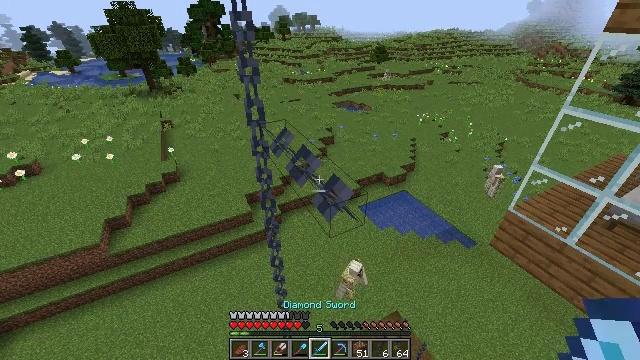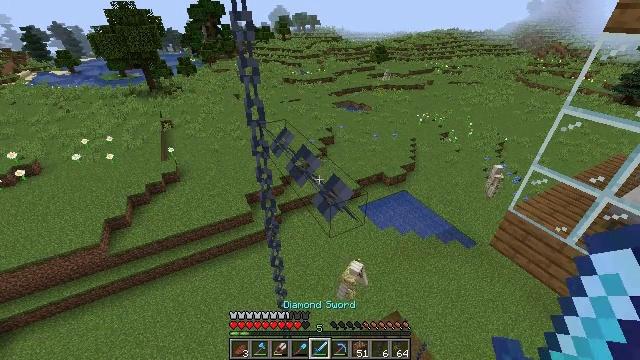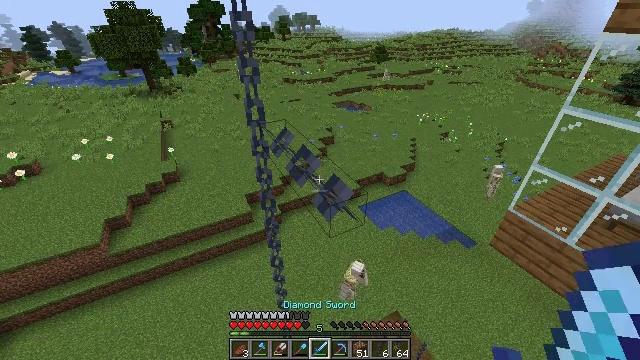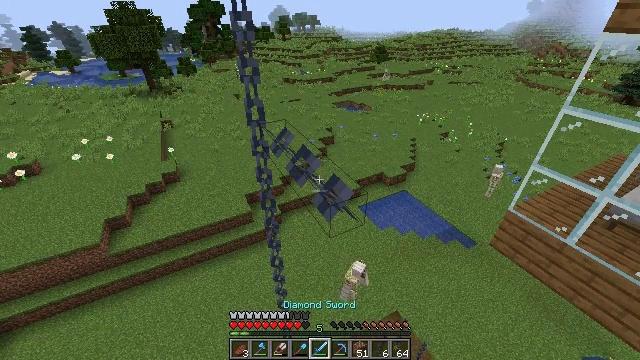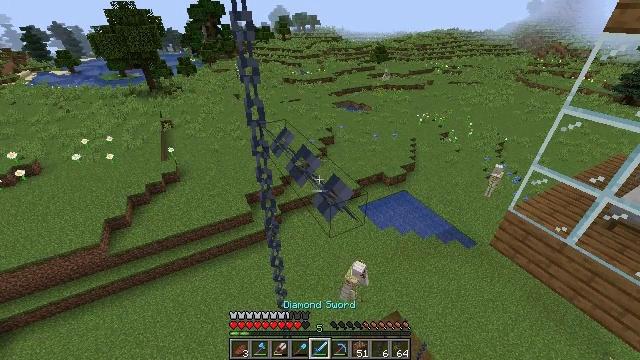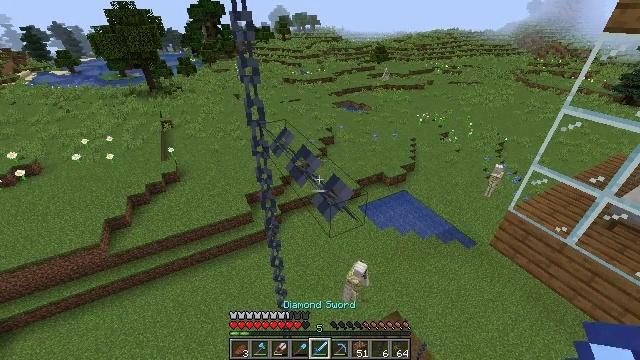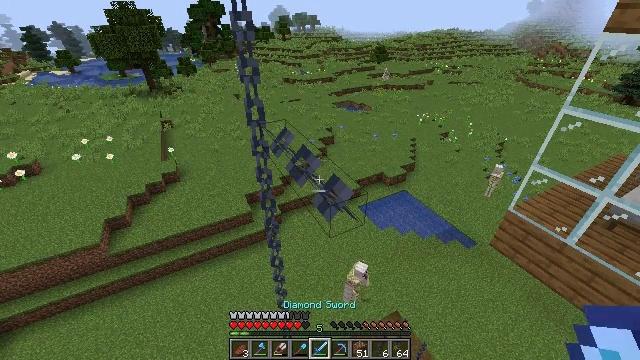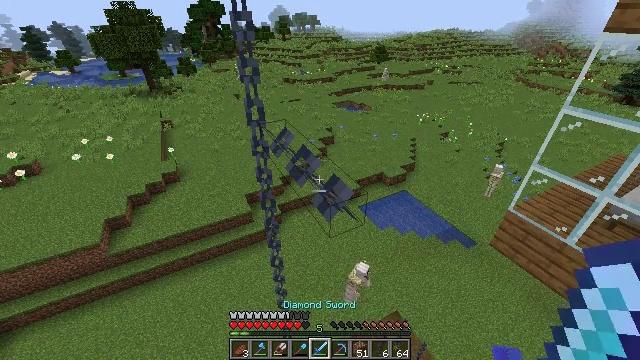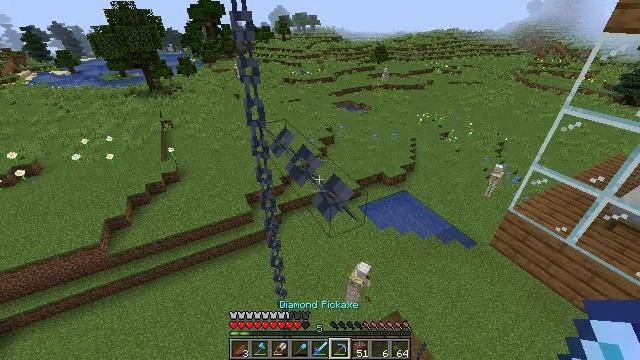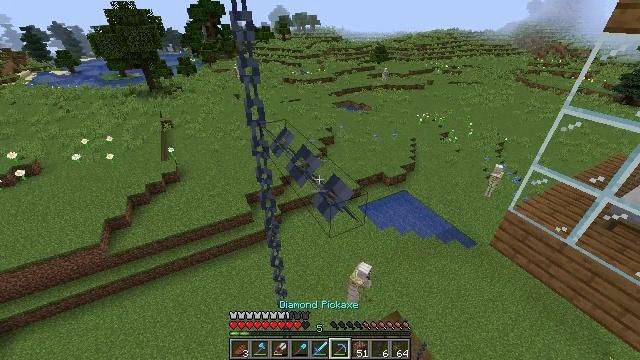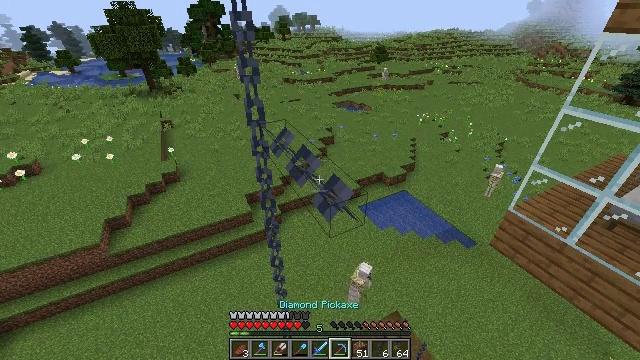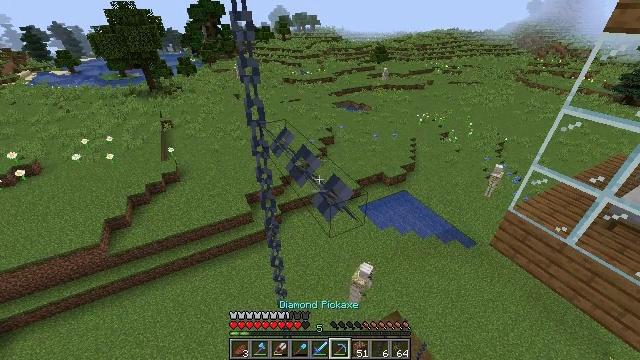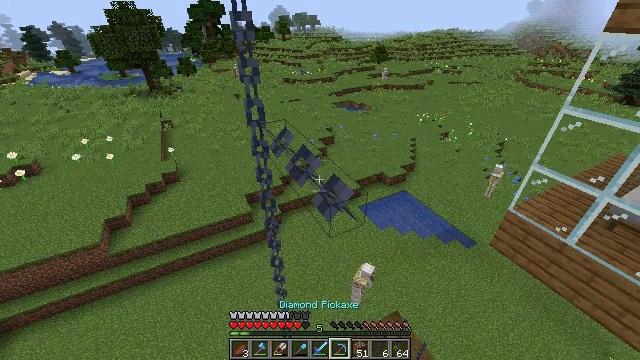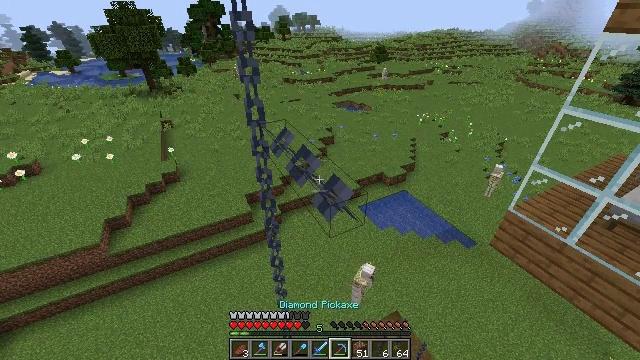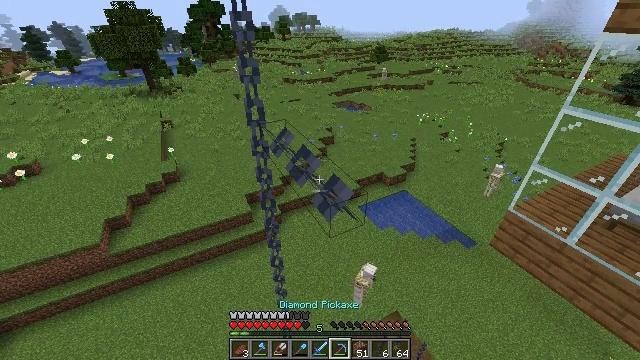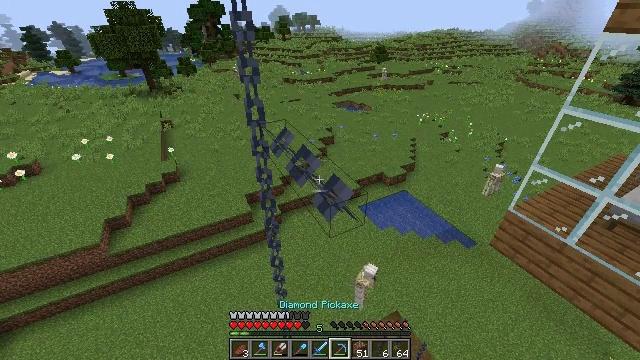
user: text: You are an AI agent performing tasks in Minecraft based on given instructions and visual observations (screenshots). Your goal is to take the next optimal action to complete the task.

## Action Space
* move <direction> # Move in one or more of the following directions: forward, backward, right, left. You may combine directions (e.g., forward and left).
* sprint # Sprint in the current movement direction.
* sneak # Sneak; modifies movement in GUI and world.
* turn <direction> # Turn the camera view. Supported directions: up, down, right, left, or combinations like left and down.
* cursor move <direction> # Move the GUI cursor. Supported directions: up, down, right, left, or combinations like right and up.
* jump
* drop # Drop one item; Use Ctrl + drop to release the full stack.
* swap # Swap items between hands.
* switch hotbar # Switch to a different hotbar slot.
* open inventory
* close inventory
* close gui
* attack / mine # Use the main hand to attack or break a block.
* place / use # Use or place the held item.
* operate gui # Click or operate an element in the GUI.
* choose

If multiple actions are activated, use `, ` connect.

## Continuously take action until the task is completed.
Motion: motion action
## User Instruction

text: Disassemble the chain block.
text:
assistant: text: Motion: sneak
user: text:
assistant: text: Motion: sneak
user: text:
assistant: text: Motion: sneak
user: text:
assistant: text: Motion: sneak
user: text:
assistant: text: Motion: sneak
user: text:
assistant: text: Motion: sneak
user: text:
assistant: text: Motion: sneak
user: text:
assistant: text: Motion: sneak
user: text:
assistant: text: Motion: sneak
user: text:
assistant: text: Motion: sneak
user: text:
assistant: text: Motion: sneak
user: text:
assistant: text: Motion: sneak
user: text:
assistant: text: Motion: sneak
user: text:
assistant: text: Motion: sneak
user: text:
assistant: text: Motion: sneak
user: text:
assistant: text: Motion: sneak, attack / mine
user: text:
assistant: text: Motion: sneak, attack / mine
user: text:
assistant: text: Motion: sneak, attack / mine
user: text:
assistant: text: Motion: sneak, attack / mine
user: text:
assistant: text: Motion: sneak, attack / mine
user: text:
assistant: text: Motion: sneak, attack / mine
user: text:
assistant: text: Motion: sneak, attack / mine
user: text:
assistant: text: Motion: sneak, attack / mine
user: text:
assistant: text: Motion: sneak, attack / mine
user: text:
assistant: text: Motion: sneak, attack / mine
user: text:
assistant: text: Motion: sneak, attack / mine
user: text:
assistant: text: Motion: sneak, attack / mine
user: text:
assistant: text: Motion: sneak, attack / mine
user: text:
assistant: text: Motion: sneak, attack / mine
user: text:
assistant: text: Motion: sneak, attack / mine